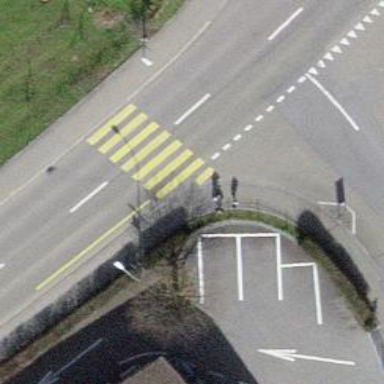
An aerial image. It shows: Uncontrolled zebra crossing on the road.